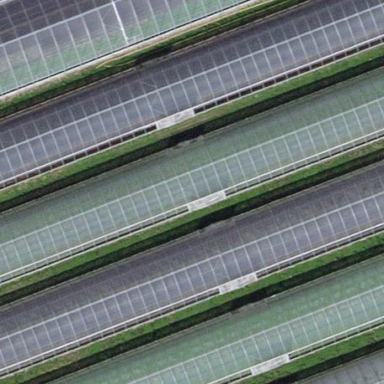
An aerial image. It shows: Greenhouse.